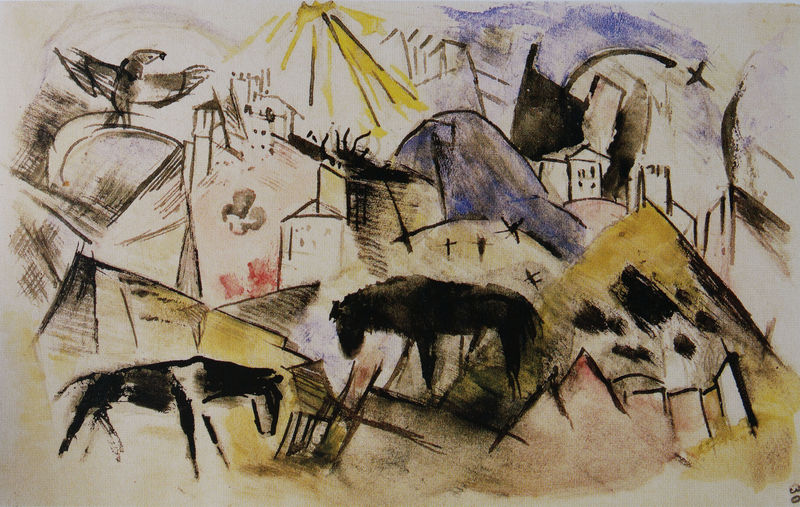
Titel: Das arme Land Tirol
Künstler: Franz Marc
Standort: Kochel am See
Institution: Franz Marc Museum
Schlagwörter: adler, berg, blau, dunkel, falke, feder, felsen, feuer, flügel, gemälde, himmel, kopf, vogel, weiß, wolf, wolken, aquarell, dreieck, gelb, grün, kubismus, kubistisch, landschaft, ocker, stadt, braun, fenster, grau, hell, kreide, licht, nacht, schwarz, skizze, zeichnung, dach, gebäude, gras, haus, hund, rot, tier, tiere, wiese, beige, expressionismus, federn, gesicht, taube, bild, horizont, häuser, hügel, kühe, natur, vieh, vögel, brücke, kirche, sonne, rosa, esel, pferd, pferde, pony, schornstein, turm, engel, beine, deutschland, papier, umrisse, schnabel, bogen, ort, studie, moderne, abstrakt, berge, farben, gebirge, gipfel, modern, dorf, dächer, giebel, farbe, formen, grafik, tag, grasen, kuh, wasserfarbe, linien, krieg, querformat, geneigt, striche, ortschaft, punkte, tusche, mond, burg, kreuz, türme, strahlen, alpen, linie, flug, kohle, festung, form, strich, strahl, friedhof, entwurf, pinsel, franz, halbkreis, ecken, flecken, schein, kreuze, grab, expressiv, lanschaft, picasso, gräber, sonnenschein, sonnenstrahlen, stadtlandschaft, buntkuh, sach, hoffnung, tirol, stier, äsen, schlagen, kanten, blauer reiter, kandinsky, wassily, gebirgig, blauer, tuschzeichnung, franz marc, marc, häsuer, blaue reiter, weltkrieg, kandynski, trist, erster weltkrieg, analytisch, schwalbe, anhöre, bussart, flieger, flugzeug, flügelschlag, geschckt, grauh, hoffnunf, kuppelberge, spitzhügel, straheln, südtirol, bun, dachlandschaft, geöb, coloriet, geldb, n, sbatrakt